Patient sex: F
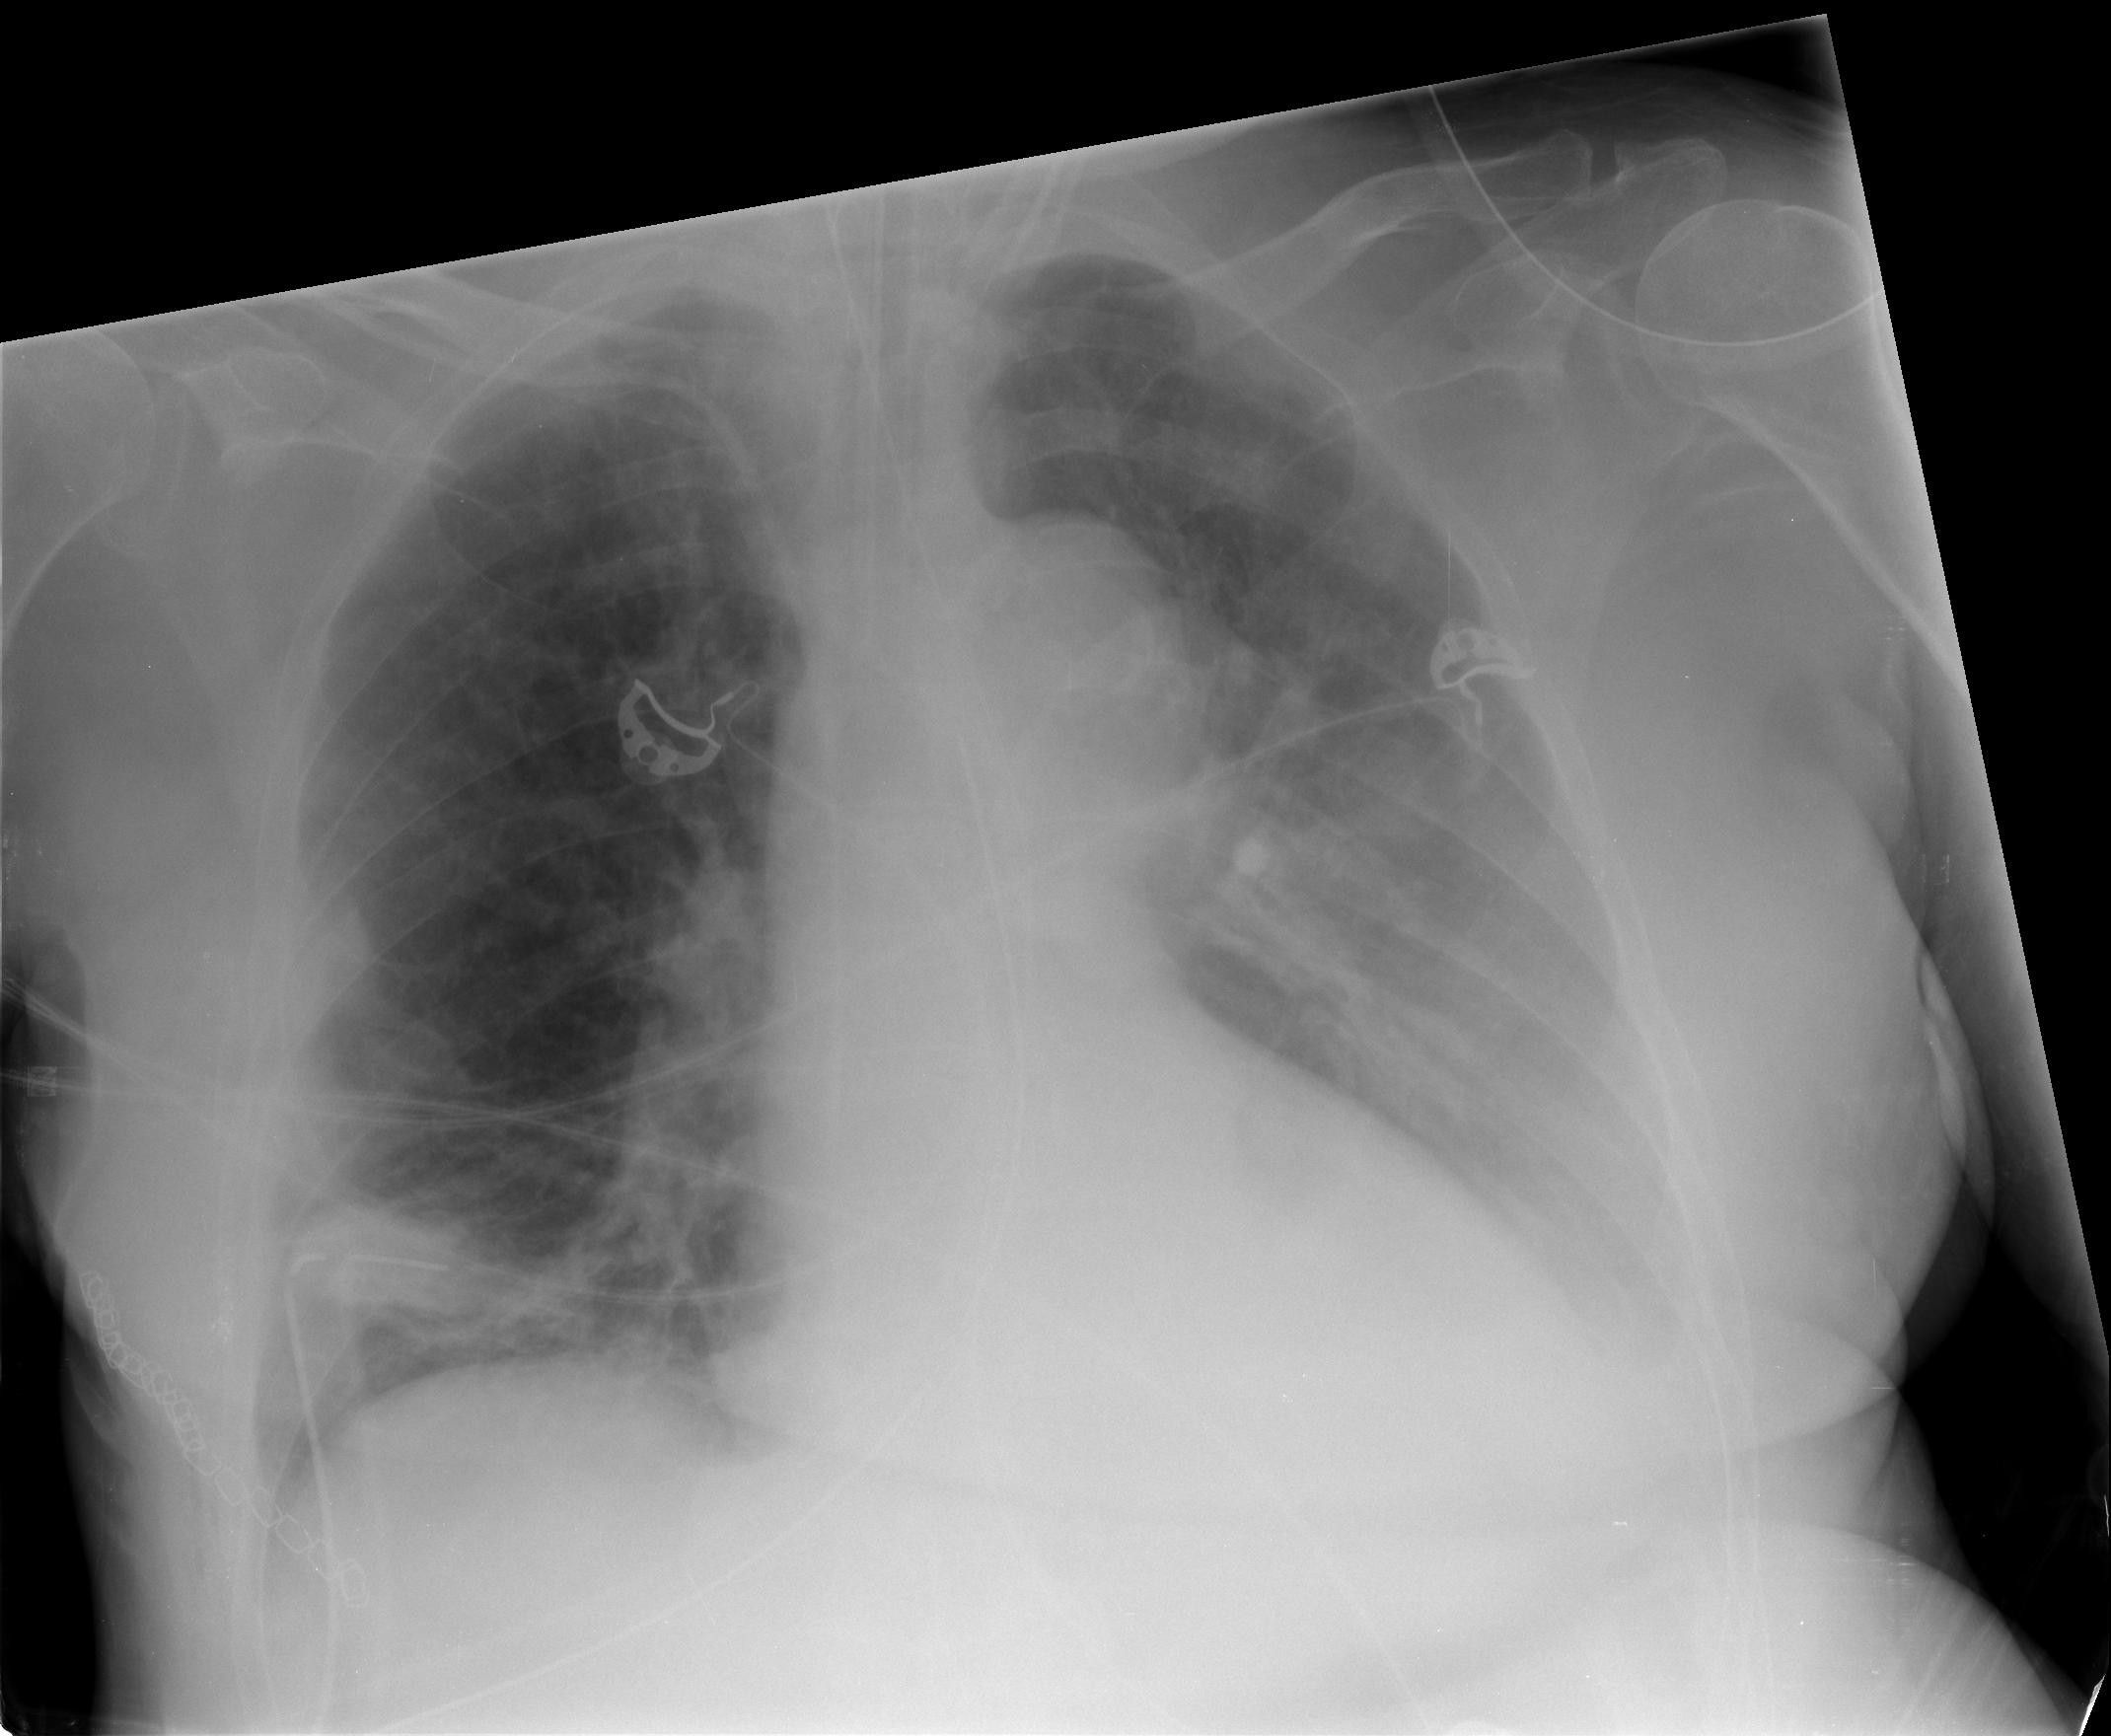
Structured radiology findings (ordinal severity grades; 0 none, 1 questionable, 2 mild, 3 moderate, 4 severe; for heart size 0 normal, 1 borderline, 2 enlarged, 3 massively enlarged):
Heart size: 0
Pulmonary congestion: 2
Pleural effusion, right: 0
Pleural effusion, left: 2
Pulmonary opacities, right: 0
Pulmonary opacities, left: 2
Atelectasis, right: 2
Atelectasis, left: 2